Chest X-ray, PA view. Patient: 49 years old, sex F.
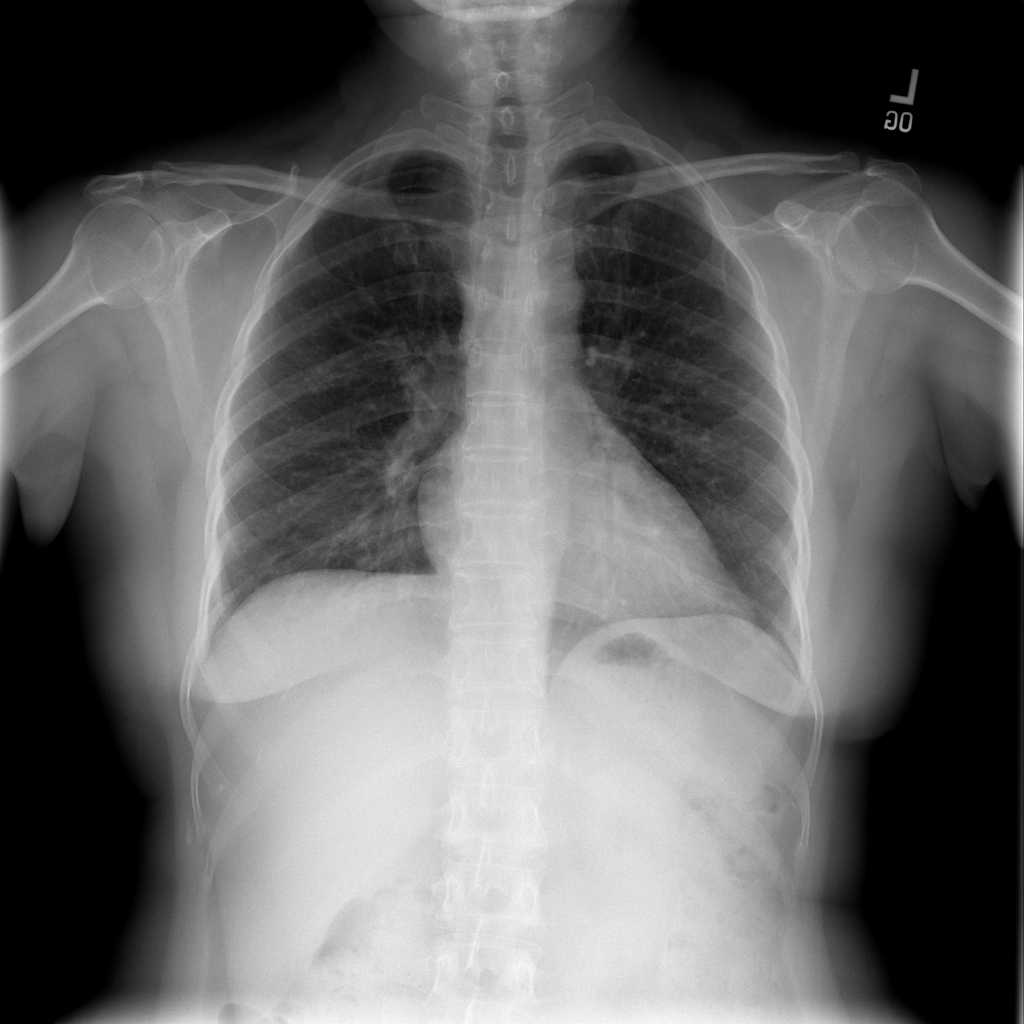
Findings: Fibrosis, Nodule